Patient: sex F, age 72
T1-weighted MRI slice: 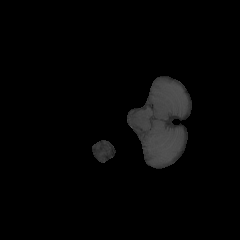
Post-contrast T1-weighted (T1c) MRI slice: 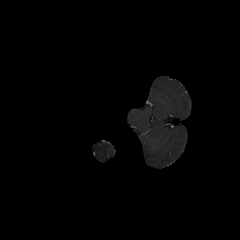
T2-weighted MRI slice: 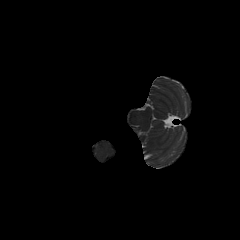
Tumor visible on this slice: no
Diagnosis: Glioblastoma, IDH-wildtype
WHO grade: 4